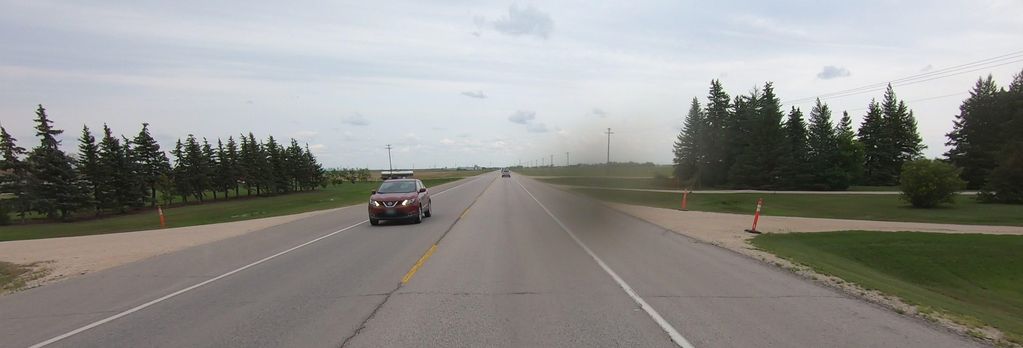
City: winnipeg